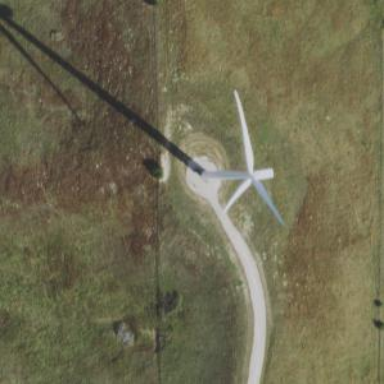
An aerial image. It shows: Wind turbine generator that utilizes wind as its source for generating electricity. It is of the horizontal axis type.